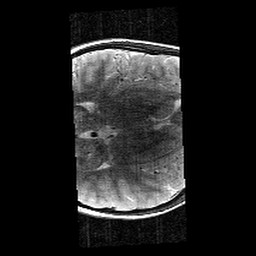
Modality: T2w
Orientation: axial
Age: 10
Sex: female
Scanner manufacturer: siemens
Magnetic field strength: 3 T
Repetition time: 9.23 s
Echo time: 0.067 s